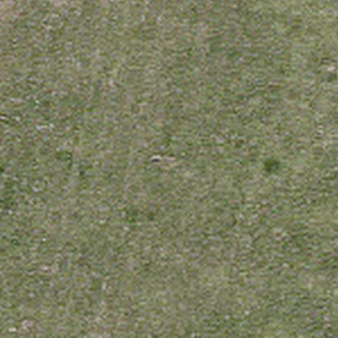
Label: other